Question: How do i make my gridview's to fit nicely within the screen.
I added this property width="100%" i. However my gridview still extends way beyond my header's width which i have set it as 100%.

Here are my source code of my gridview for the first attempt.
'''
<asp:GridView ID="GWCase" runat="server" Top="0%" Width="100%" BackColor="#CCCCCC" BorderColor="#999999" BorderStyle="Solid" BorderWidth="3px" CellPadding="4" CellSpacing="2" ForeColor="Black" Height="199px" AutoGenerateSelectButton="True" OnSelectedIndexChanged="GWCase_SelectedIndexChanged">
<FooterStyle BackColor="#CCCCCC" />
<HeaderStyle BackColor="Black" Font-Bold="True" ForeColor="White" />
<PagerStyle BackColor="#CCCCCC" ForeColor="Black" HorizontalAlign="Left" />
<RowStyle BackColor="White" />
<SelectedRowStyle BackColor="#000099" Font-Bold="True" ForeColor="White" />
<SortedAscendingCellStyle BackColor="#F1F1F1" />
<SortedAscendingHeaderStyle BackColor="#808080" />
<SortedDescendingCellStyle BackColor="#CAC9C9" />
<SortedDescendingHeaderStyle BackColor="#383838" />
</asp:GridView>
'''
I tried using the css method like this
'''
<ul id="assigngw">
<asp:GridView ID="GWCase" runat="server" Top="0%" BackColor="#CCCCCC" BorderColor="#999999" BorderStyle="Solid" BorderWidth="3px" CellPadding="4" CellSpacing="2" ForeColor="Black" Height="199px" AutoGenerateSelectButton="True" OnSelectedIndexChanged="GWCase_SelectedIndexChanged">
<FooterStyle BackColor="#CCCCCC" />
<HeaderStyle BackColor="Black" Font-Bold="True" ForeColor="White" />
<PagerStyle BackColor="#CCCCCC" ForeColor="Black" HorizontalAlign="Left" />
<RowStyle BackColor="White" />
<SelectedRowStyle BackColor="#000099" Font-Bold="True" ForeColor="White" />
<SortedAscendingCellStyle BackColor="#F1F1F1" />
<SortedAscendingHeaderStyle BackColor="#808080" />
<SortedDescendingCellStyle BackColor="#CAC9C9" />
<SortedDescendingHeaderStyle BackColor="#383838" />
</asp:GridView>
</ul>
'''
Css code :
'''
#assigngw {
width:100%;
}
'''
Unfortunately both does not work.
Here is my entire source code.
'''
<asp:Content ID="Content1" ContentPlaceHolderID="ContentPlaceHolder1" runat="server">
<link rel="stylesheet" href="css/style.css" type="text/css" />
<asp:ScriptManager ID="ScriptManager1" runat="server">
</asp:ScriptManager>
<asp:UpdatePanel ID="UpdatePanel1" runat="server">
<ContentTemplate>
<ul id="assigngw">
<asp:GridView ID="GWCase" runat="server" width="300px" Top="0%" BackColor="#CCCCCC" BorderColor="#999999" BorderStyle="Solid" BorderWidth="3px" CellPadding="4" CellSpacing="2" ForeColor="Black" Height="199px" AutoGenerateSelectButton="True" OnSelectedIndexChanged="GWCase_SelectedIndexChanged">
<FooterStyle BackColor="#CCCCCC" />
<HeaderStyle BackColor="Black" Font-Bold="True" ForeColor="White" />
<PagerStyle BackColor="#CCCCCC" ForeColor="Black" HorizontalAlign="Left" />
<RowStyle BackColor="White" />
<SelectedRowStyle BackColor="#000099" Font-Bold="True" ForeColor="White" />
<SortedAscendingCellStyle BackColor="#F1F1F1" />
<SortedAscendingHeaderStyle BackColor="#808080" />
<SortedDescendingCellStyle BackColor="#CAC9C9" />
<SortedDescendingHeaderStyle BackColor="#383838" />
</asp:GridView>
</ul>
<br />
Case ID :
<asp:Label ID="lblCID" runat="server"></asp:Label>
&nbsp;is situation near
<asp:DropDownList ID="lblocation" runat="server" OnSelectedIndexChanged="lblocation_SelectedIndexChanged" AutoPostBack="True" DataTextField="location" DataValueField="location">
<asp:ListItem>Select Location</asp:ListItem>
<asp:ListItem>Bukit Batok NPC</asp:ListItem>
<asp:ListItem>Bukit Panjang NPC</asp:ListItem>
<asp:ListItem>Choa Chu Kang NPC</asp:ListItem>
<asp:ListItem>Jurong West NPC</asp:ListItem>
<asp:ListItem>Nanyang NPC</asp:ListItem>
<asp:ListItem>Woodlands East NPC</asp:ListItem>
<asp:ListItem>Woodlands West NPC</asp:ListItem>
<asp:ListItem>Ang Mo Kio North NPC</asp:ListItem>
<asp:ListItem>Ang Mo Kio South NPC</asp:ListItem>
<asp:ListItem>Punggol NPC</asp:ListItem>
<asp:ListItem>Hougang NPC</asp:ListItem>
<asp:ListItem>Sembawang NPC</asp:ListItem>
<asp:ListItem>Serangoon NPC</asp:ListItem>
<asp:ListItem>Sengkang NPC</asp:ListItem>
<asp:ListItem>Yishun North NPC</asp:ListItem>
<asp:ListItem>Yishun South NPC</asp:ListItem>
<asp:ListItem>Bedok North NPC</asp:ListItem>
<asp:ListItem>Bedok South NPC</asp:ListItem>
<asp:ListItem>Changi NPC</asp:ListItem>
<asp:ListItem>Geylang NPC</asp:ListItem>
<asp:ListItem>Marine Parade NPC</asp:ListItem>
<asp:ListItem>Pasir Ris NPC</asp:ListItem>
<asp:ListItem>Tampines NPC</asp:ListItem>
<asp:ListItem>Bukit Merah West NPC</asp:ListItem>
<asp:ListItem>Clementi NPC</asp:ListItem>
<asp:ListItem>Queenstown NPC</asp:ListItem>
<asp:ListItem>Jurong East NPC</asp:ListItem>
<asp:ListItem>Bishan NPC</asp:ListItem>
<asp:ListItem>Bukit Timah NPC</asp:ListItem>
<asp:ListItem>Kampung Java NPC</asp:ListItem>
<asp:ListItem>Orchard NPC</asp:ListItem>
<asp:ListItem>Toa Payoh NPC</asp:ListItem>
<asp:ListItem>Bukit Merah East NPC</asp:ListItem>
<asp:ListItem>Rochor NPC</asp:ListItem>
<asp:ListItem>Marina Bay NPC</asp:ListItem>
</asp:DropDownList>
<br />
<br />
The following case will be assigned to this selected officer&nbsp;
<asp:DropDownList ID="DDLpolice" runat="server" DataTextField="dropdownpolice" DataValueField="dropdownpolice" OnSelectedIndexChanged ="DDLpolice_SelectedIndexChanged1" style="height: 22px"
AppendDataBoundItems="true" AutoPostBack="True">
<asp:ListItem Value="-1">Select Officer</asp:ListItem>
</asp:DropDownList>
'''
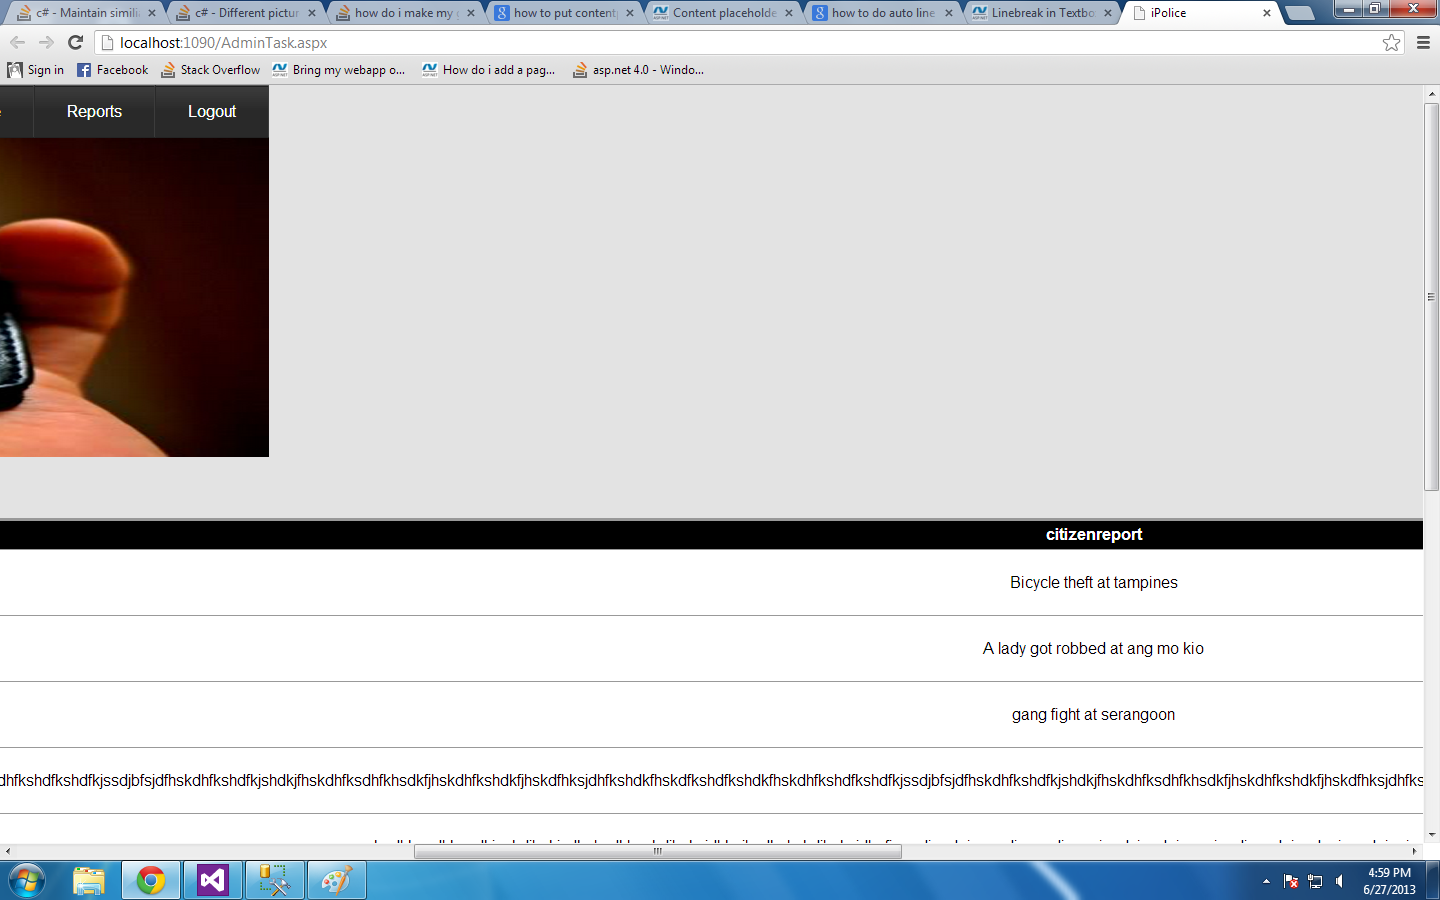
Answer: The problem is with your test content and the garbage text.
Add:
'''
#assigngw td {
word-wrap:break-word;
}
'''
This will allow each cell to break on the long sentences that don't fit and will stop it increasing the size of the grid view.
Try this
'''
.gridview {
width: 100%;
word-wrap:break-word;
table-layout: fixed;
}
'''
The key here is 'table-layout: fixed;' as it forces the cells to fit the table instead of the table expanding to fit the cells.
Updated <URL>